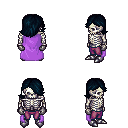
a pixel art fantasy rpg character, male body template, skeleton, lavender cape, magenta pants, raven swoop hairstyle, metal gloves, metal boots, four views (front, back, left, right), 2x2 character sprite sheet, small pixel art, hard edges, no anti-aliasing